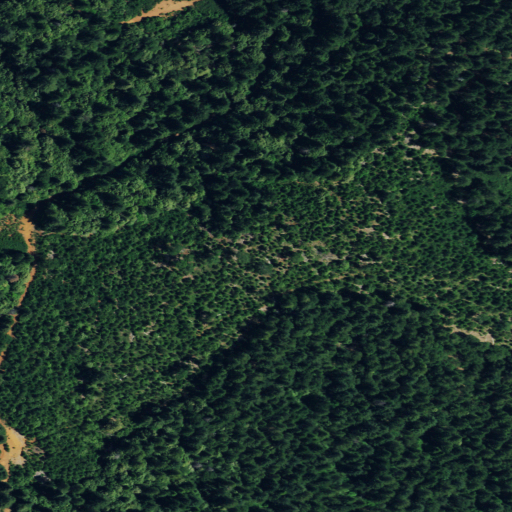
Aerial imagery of mountain in California named Shute Mountain containing only grassland